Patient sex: F
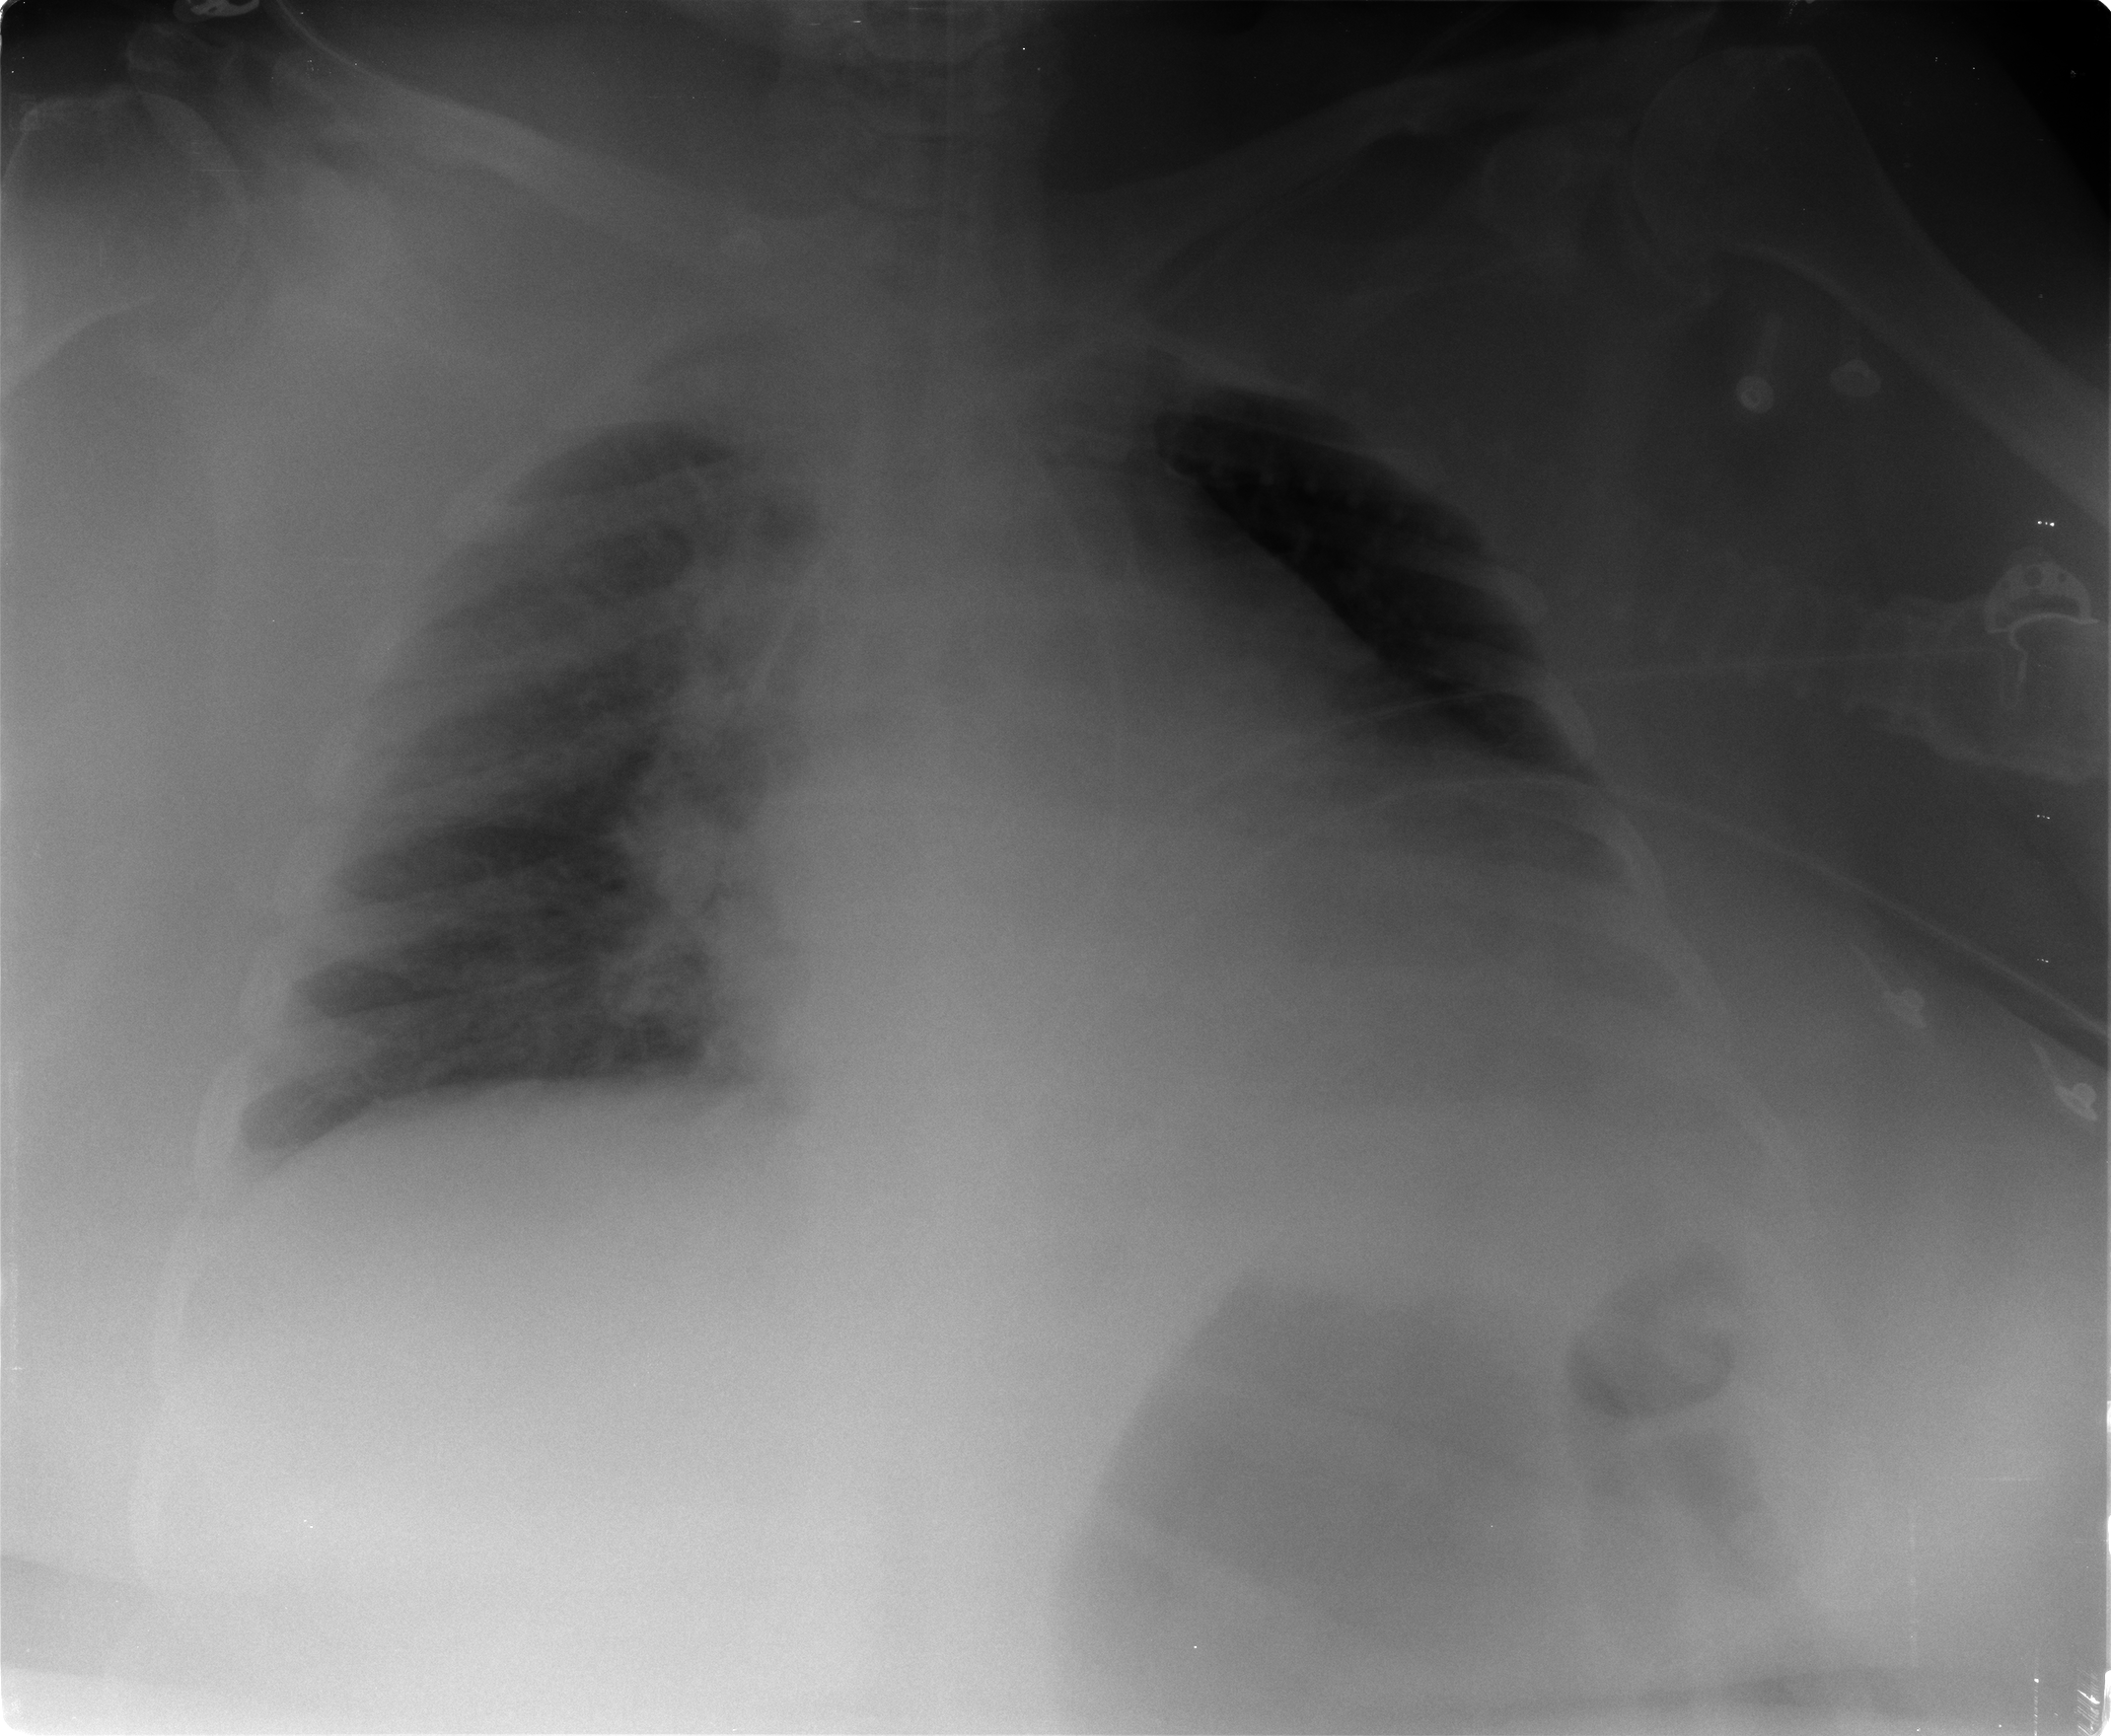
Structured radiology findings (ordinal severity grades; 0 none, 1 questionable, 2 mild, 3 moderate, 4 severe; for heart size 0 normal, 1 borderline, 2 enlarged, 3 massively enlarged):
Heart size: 2
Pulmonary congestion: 1
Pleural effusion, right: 1
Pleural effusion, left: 1
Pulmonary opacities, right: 1
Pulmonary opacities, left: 0
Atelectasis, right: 2
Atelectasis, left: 2